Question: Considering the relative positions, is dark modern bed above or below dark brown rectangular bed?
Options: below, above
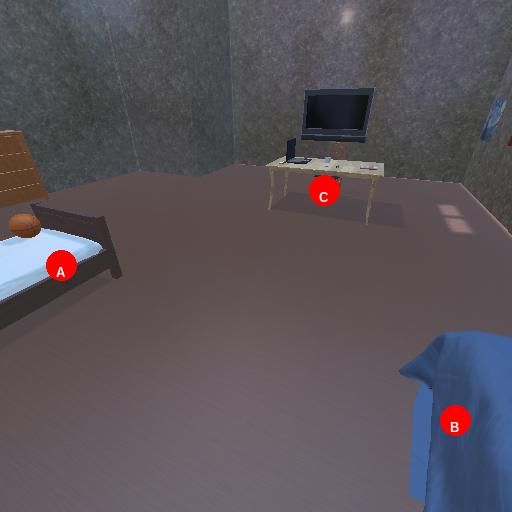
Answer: below